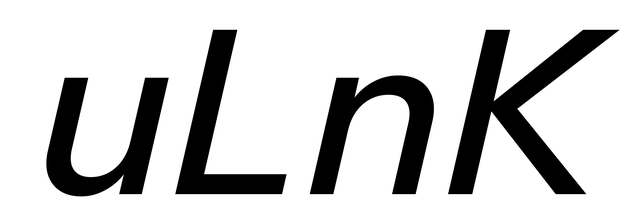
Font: InstrumentSans-Italic_Medium_Italic